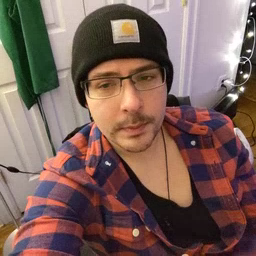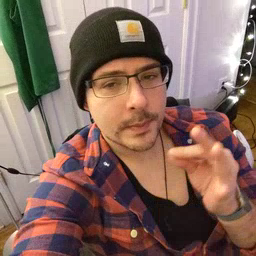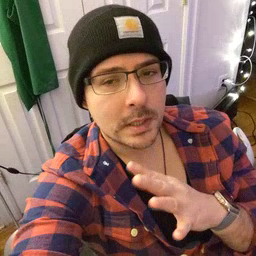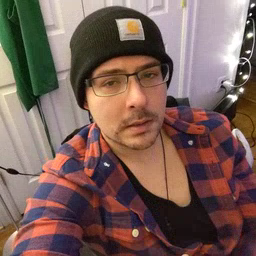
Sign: bee